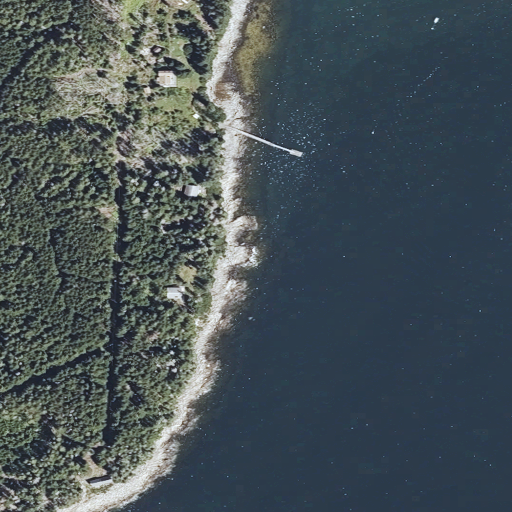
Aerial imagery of bar in Maine named Kelp Ledges containing open water, evergreen forest, barren land, grassland, herbaceous wetlands, low intensity development, medium intensity development, and open development